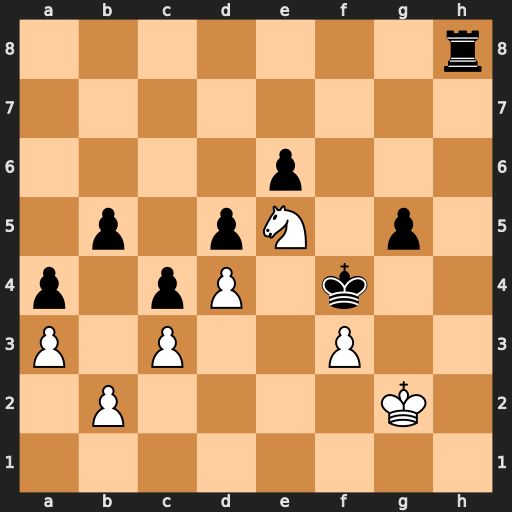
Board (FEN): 7r/8/4p3/1p1pN1p1/p1pP1k2/P1P2P2/1P4K1/8
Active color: w
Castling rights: -
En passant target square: -
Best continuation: Ng6+ Ke3 Nxh8 Kd2 Nf7